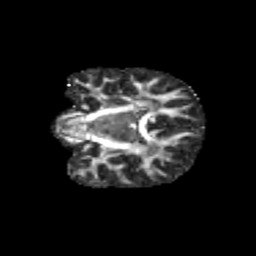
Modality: FA
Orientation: coronal
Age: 11
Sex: female
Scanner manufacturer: siemens
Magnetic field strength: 3 T
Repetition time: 3.8 s
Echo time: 0.07 s